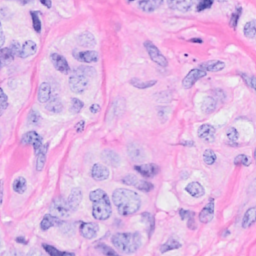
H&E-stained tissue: Breast